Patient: sex M, age 35
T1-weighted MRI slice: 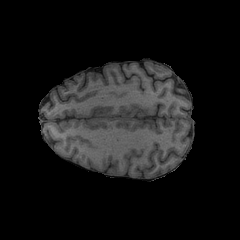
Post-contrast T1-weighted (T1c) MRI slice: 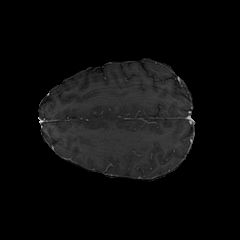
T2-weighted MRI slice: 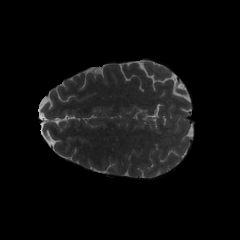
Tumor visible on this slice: no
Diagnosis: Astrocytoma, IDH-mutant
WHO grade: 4